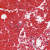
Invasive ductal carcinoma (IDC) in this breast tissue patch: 0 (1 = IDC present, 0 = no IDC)